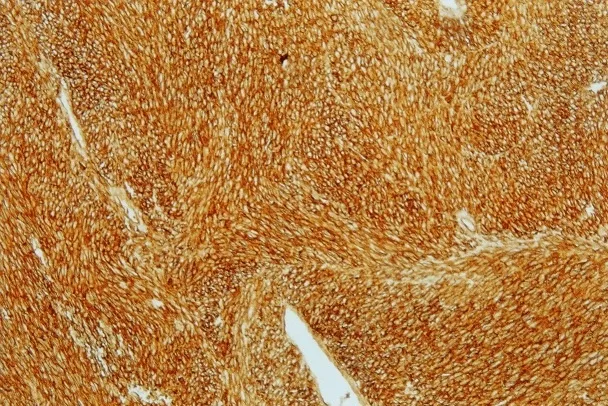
CD117 expression in stromal gastric tumor (x 10).
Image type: pathology (immunostaining)